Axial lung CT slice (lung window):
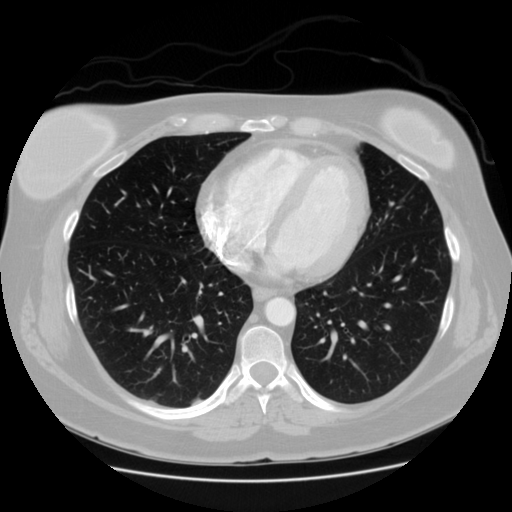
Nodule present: no